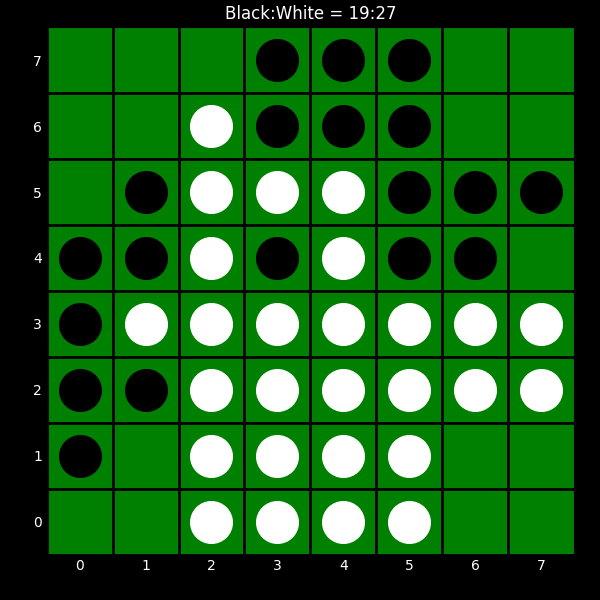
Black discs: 19
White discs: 27